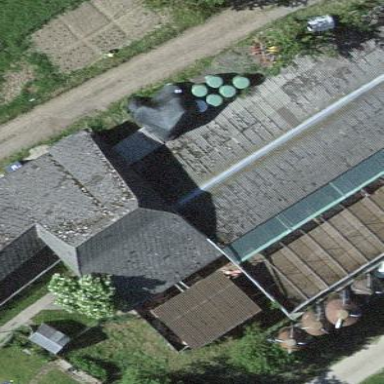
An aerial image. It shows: Sty building.